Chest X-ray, AP view. Patient: 58 years old, sex F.
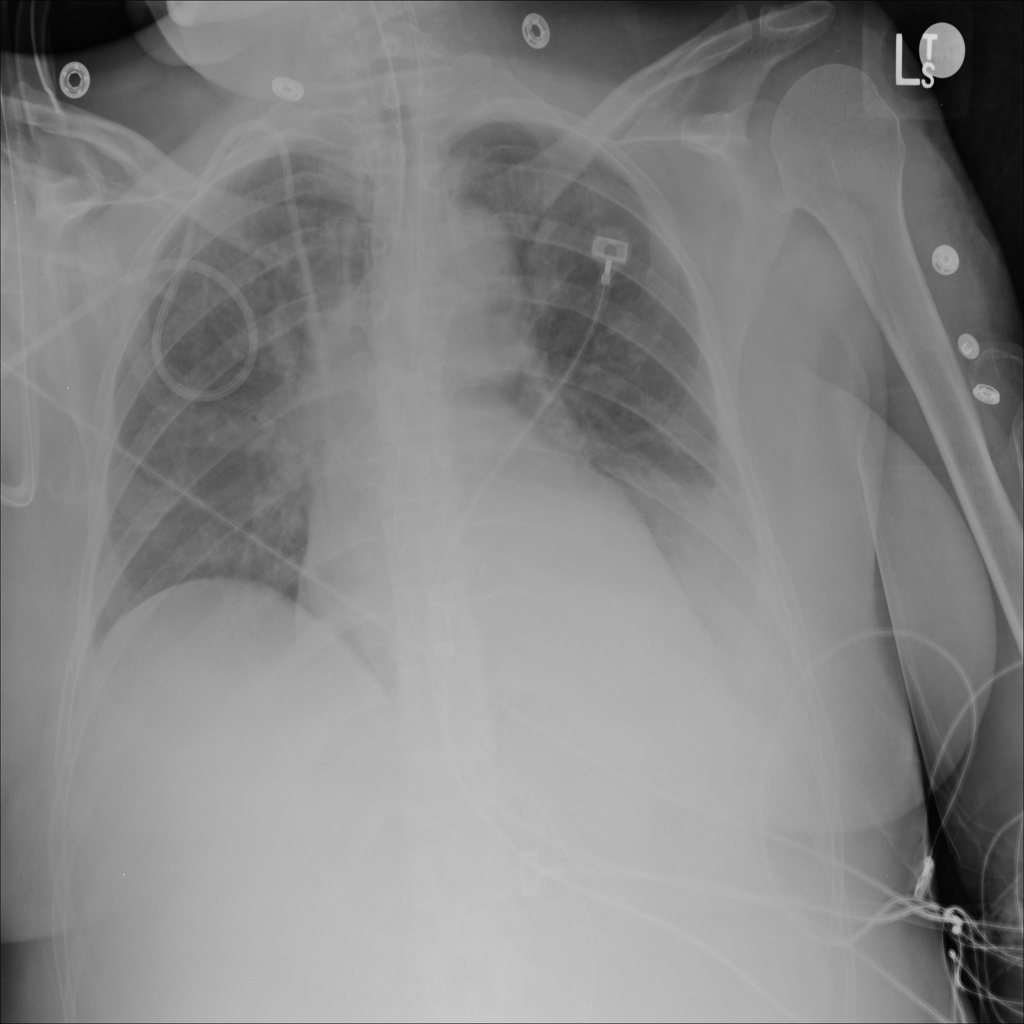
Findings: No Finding